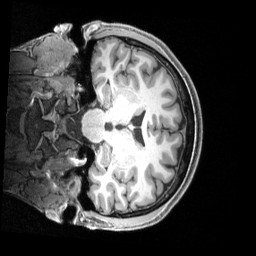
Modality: T1w
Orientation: coronal
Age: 22
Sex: male
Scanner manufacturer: siemens
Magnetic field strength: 3 T
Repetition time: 2.4 s
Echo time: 0.00219 s